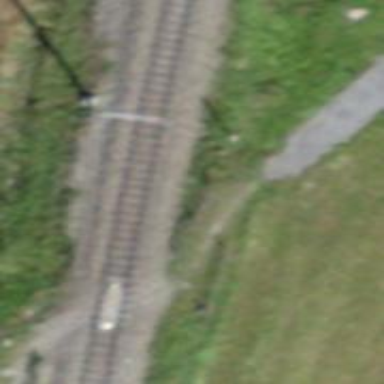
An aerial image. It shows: Narrow-gauge railway with electrified contact line.